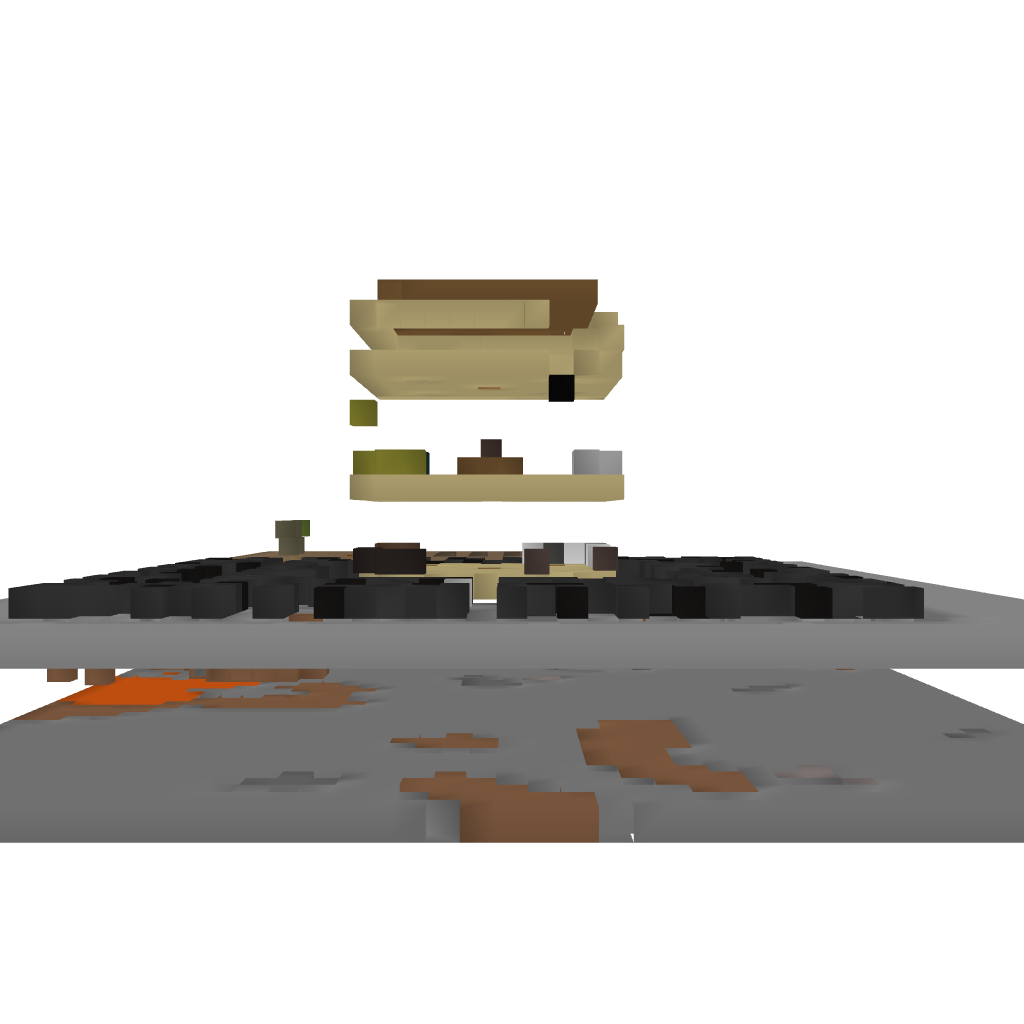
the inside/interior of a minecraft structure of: Small House